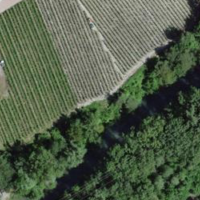
EUNIS habitat code: 24
Species observed at this site:
Geranium nodosum